Field crop: maize
Growth stage: 2
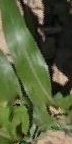
Species: maize